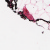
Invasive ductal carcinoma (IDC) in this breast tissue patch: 0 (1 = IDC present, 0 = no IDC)